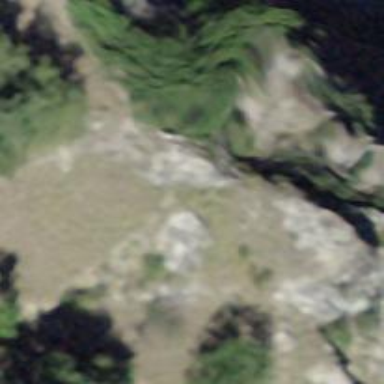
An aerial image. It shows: Natural cliff.